【题型】填空题　【知识点】解析几何　【难度】medium
已知双曲线 $C: x^2 - y^2 = 1$ 的左、右焦点分别为 $F_1, F_2$，过点 $F_2$ 且斜率为 $k \ (k > 1)$ 的直线与 $C$ 的右支交于 $A, B$ 两点，且 $A$ 在第四象限，$|AB| = \frac{9}{4}$，则 $\frac{|AF_1|}{|BF_1|} = $ \underline{\hspace{3cm}}．
【解答】
\textbf{【答案】} $\frac{11}{14}$

\vspace{5pt}

\textbf{【分析】} 由题意联立直线与双曲线方程，写出韦达定理，根据弦长公式，建立方程求得斜率，求得交点坐标，从而求得线段长，可得答案．

\vspace{5pt}

\textbf{【详解】}

设 $A(x_1, y_1), B(x_2, y_2), F_2(\sqrt{2}, 0)$，设直线 $AB$ 的方程为 $y = k(x - \sqrt{2}) \ (k > 1)$，

联立 $\begin{cases} y = k(x - \sqrt{2}) \\ x^2 - y^2 = 1 \end{cases}$，可得 $(1-k^2)x^2 + 2\sqrt{2}k^2x - 2k^2 - 1 = 0$，$\Delta = 4k^2 + 4 > 0$，

由韦达定理可得 $x_1 + x_2 = -\frac{2\sqrt{2}k^2}{1-k^2}, \quad x_1x_2 = -\frac{2k^2+1}{1-k^2}$

$|AB| = \sqrt{1+k^2}|x_1 - x_2| = \sqrt{1+k^2} \frac{2\sqrt{1+k^2}}{k^2-1} = \frac{9}{4}$，则 $k^2 = 17$，

代入方程 $-16x^2 + 34\sqrt{2}x - 35 = 0$，解得 $x_1 = \frac{7\sqrt{2}}{8}, \quad x_2 = \frac{5\sqrt{2}}{4}$，

$\frac{|BF_2|}{|AF_2|} = \frac{x_2 - \sqrt{2}}{\sqrt{2} - x_1} = 2$，由 $|AB| = \frac{9}{4}$，则 $|BF_2| = \frac{3}{2}, \ |AF_2| = \frac{3}{4}$，

由 $x^2 - y^2 = 1$ 可知 $a = 1$，则 $|BF_1| = \frac{3}{2} + 2a = \frac{7}{2}, \ |AF_1| = \frac{3}{4} + 2a = \frac{11}{4}$，即 $\frac{|AF_1|}{|BF_1|} = \frac{11}{14}$．

故答案为：$\frac{11}{14}$
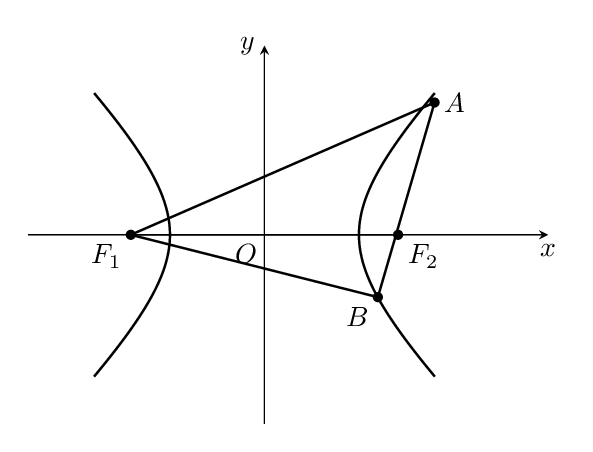